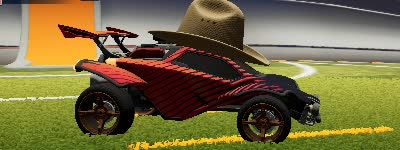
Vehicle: octane